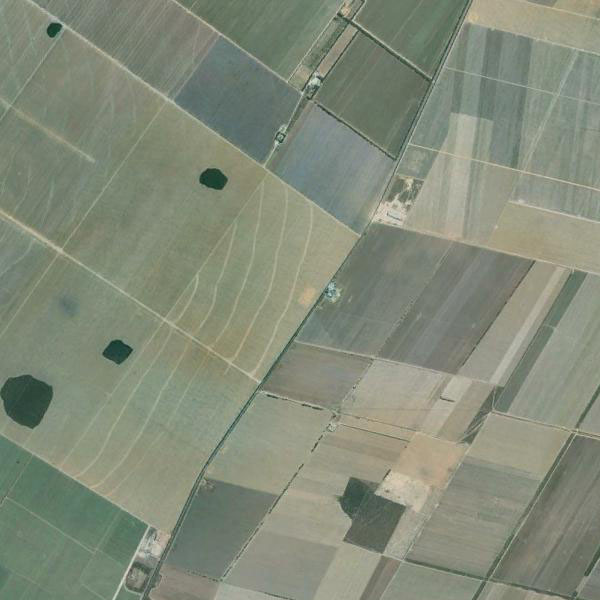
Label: Farmland